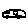
Label: car